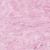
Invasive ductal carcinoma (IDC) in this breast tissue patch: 0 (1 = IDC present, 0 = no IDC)